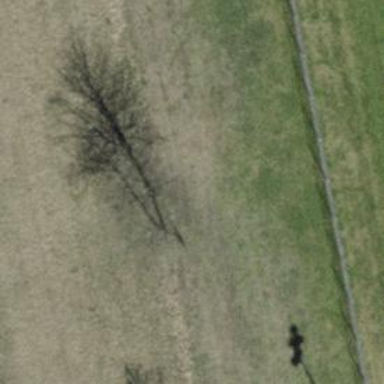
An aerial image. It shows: Single tag "natural: tree."